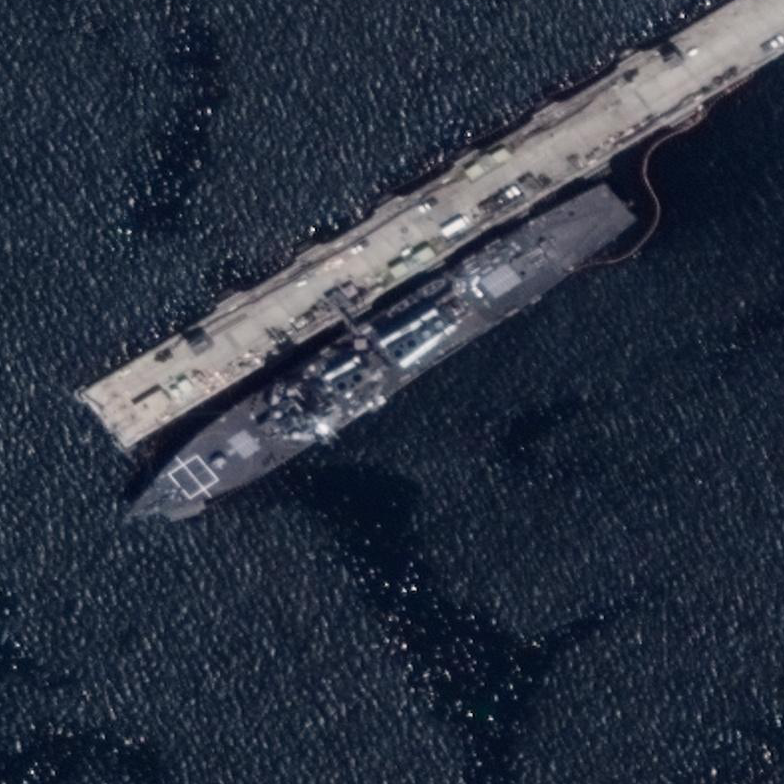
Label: destroyer